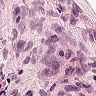
Metastatic tissue present: no